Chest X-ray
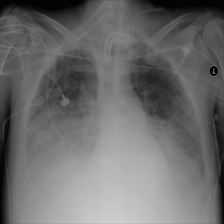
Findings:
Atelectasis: negative
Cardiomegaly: negative
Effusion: positive
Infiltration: negative
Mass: negative
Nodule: negative
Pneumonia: negative
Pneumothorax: negative
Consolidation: negative
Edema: positive
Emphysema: negative
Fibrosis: negative
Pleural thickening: negative
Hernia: negative